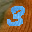
Label: 3